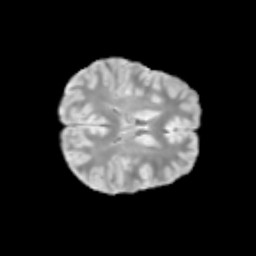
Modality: T2w
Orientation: axial
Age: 9
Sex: female
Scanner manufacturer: siemens
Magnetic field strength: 3 T
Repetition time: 3.8 s
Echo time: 0.07 s